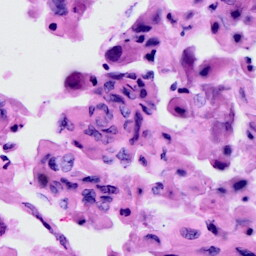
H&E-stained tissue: Cervix